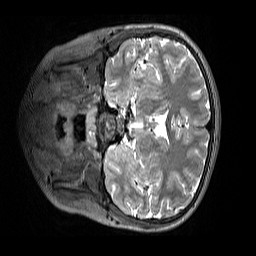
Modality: T2w
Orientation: coronal
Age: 11
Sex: female
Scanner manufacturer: siemens
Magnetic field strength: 3 T
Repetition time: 3.2 s
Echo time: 0.408 s